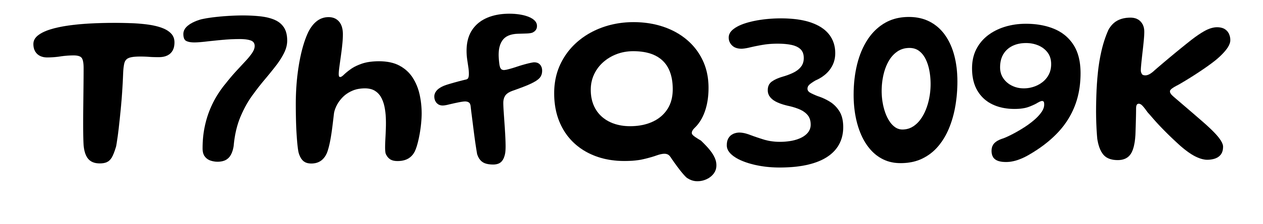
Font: Gluten_Medium